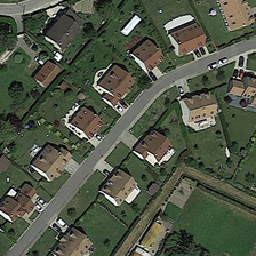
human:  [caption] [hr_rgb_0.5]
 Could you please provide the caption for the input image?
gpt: The road is lined with orange houses

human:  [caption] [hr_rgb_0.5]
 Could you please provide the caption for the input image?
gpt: On both sides of the Road are distributed residential LiMPO Orange

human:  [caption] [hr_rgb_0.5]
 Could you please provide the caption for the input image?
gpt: Both sides of the road are scattered with neat orange houses

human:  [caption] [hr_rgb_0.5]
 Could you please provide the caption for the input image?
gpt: On both sides of the street are well distributed residential orange

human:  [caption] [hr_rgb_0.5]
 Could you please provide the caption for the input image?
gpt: Both sides of the road are scattered with neat orange houses